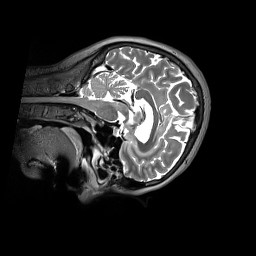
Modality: T2w
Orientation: sagittal
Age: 56
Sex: female
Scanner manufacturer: siemens
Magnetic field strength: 3 T
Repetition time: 3.2 s
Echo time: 0.412 s